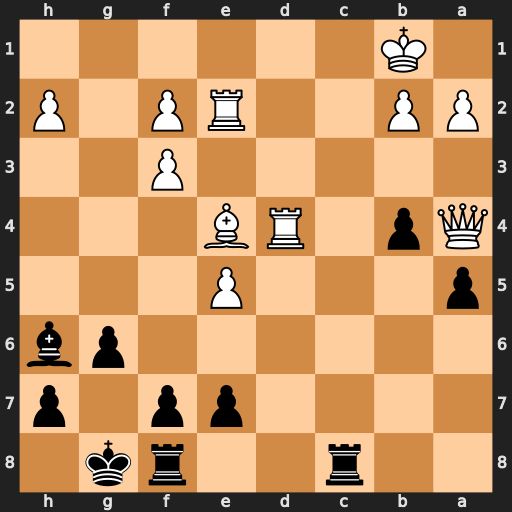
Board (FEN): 2r2rk1/4pp1p/6pb/p3P3/Qp1RB3/5P2/PP2RP1P/1K6
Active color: b
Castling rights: -
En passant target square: -
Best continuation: Rc1#